Question: I try to set this image -

as right bottom located "Feedback" button .
I located it at the right bottom location with -
'''
position: fixed;
right: 0;
top: 92%;
'''
<URL>
but I don't get the desire display (I get just a border with no image within) .
How to fix it ?
I want it displayed in the right bottom with the image too .
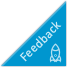
Answer: You need to position it correctly.
If you want it to be positioned in the , you need to do that instead of trying to position from some crazy abstract from the top.
'''
#feedback_button {
height: 67px;
width: 67px;
position: fixed;
bottom: 0;
right: 0;
}
'''
<URL>